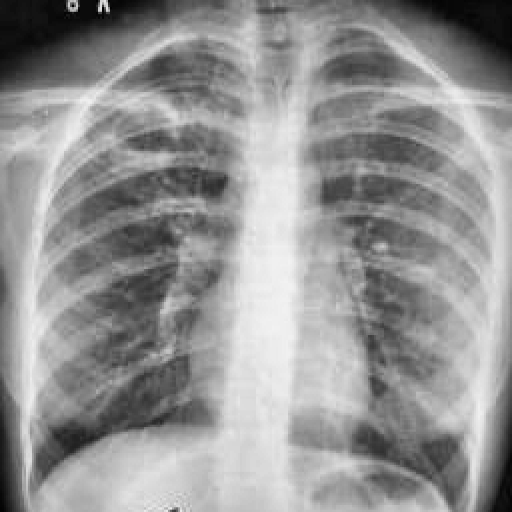
Finding: TUBERCULOSIS